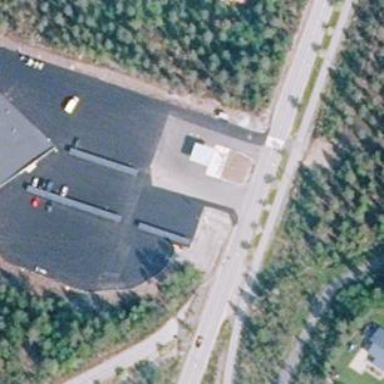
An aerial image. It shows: Parking area with surface.